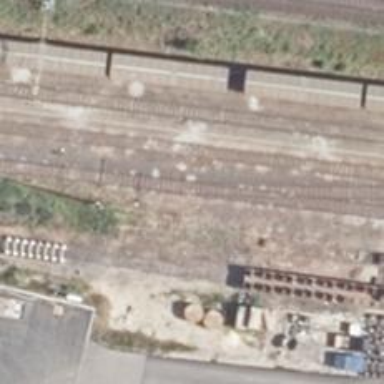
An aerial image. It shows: Railway switch.